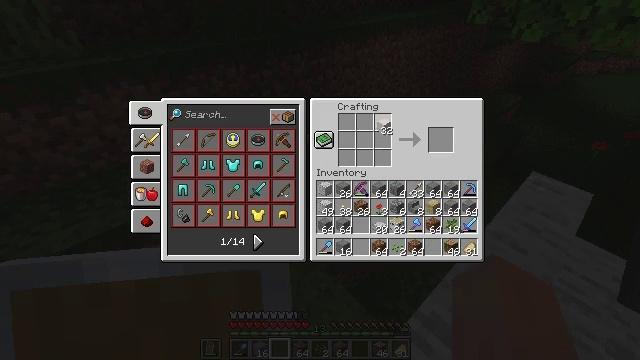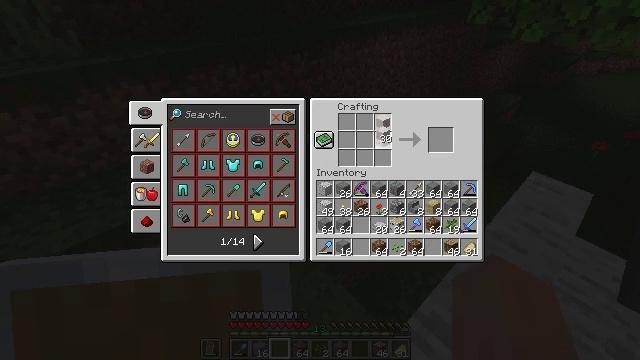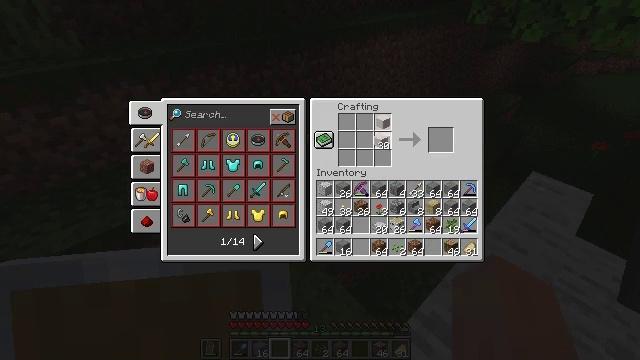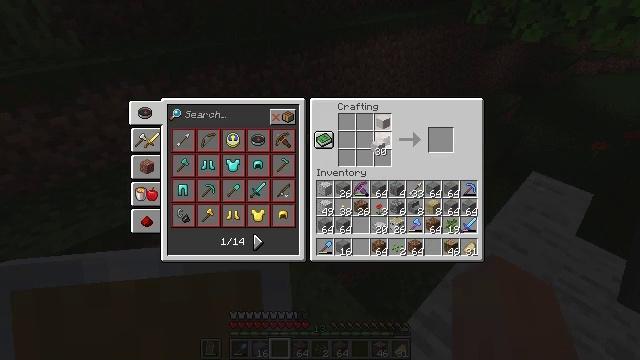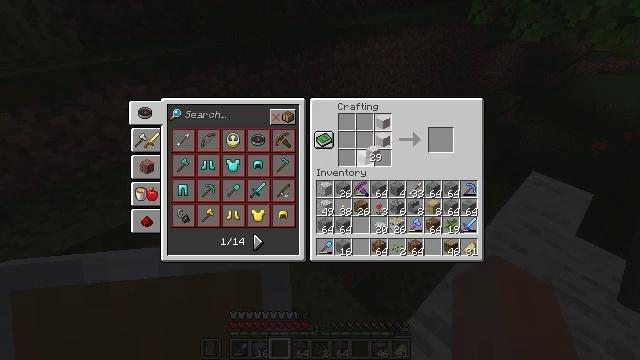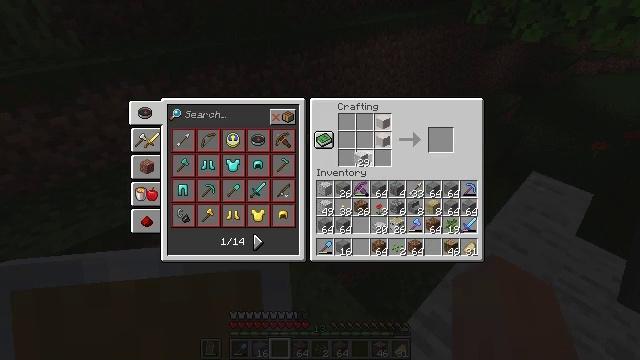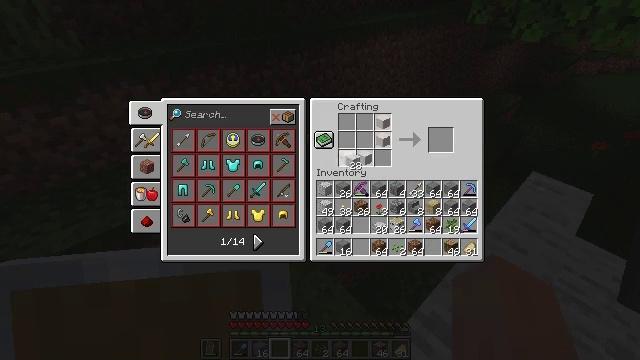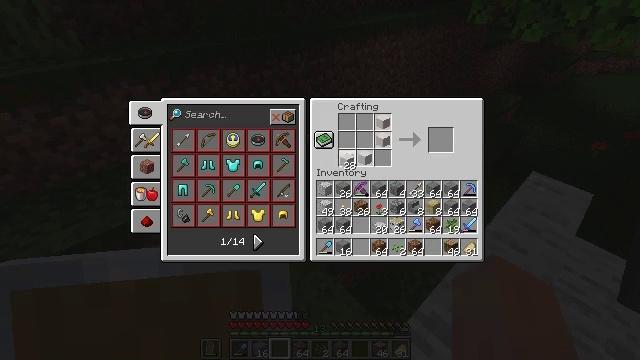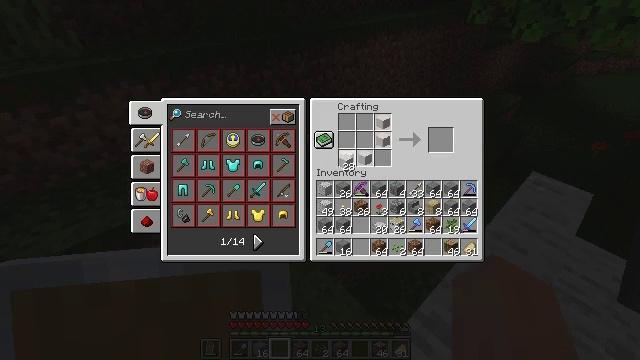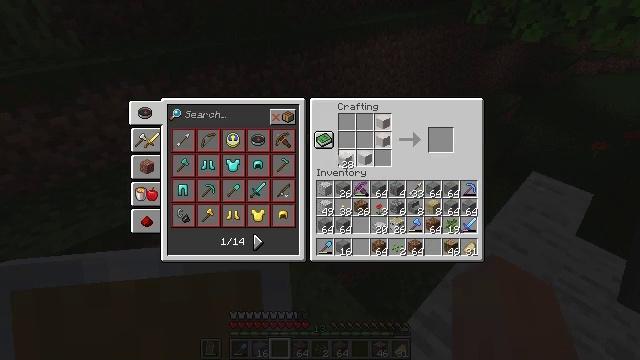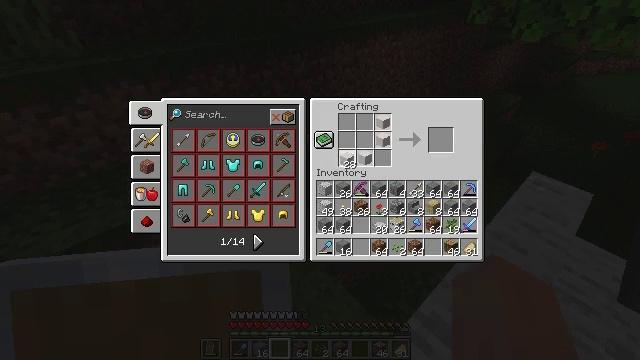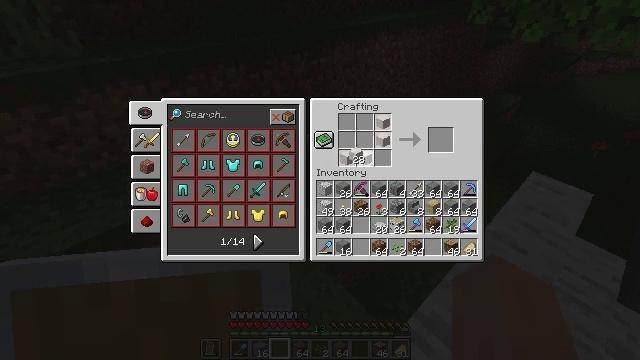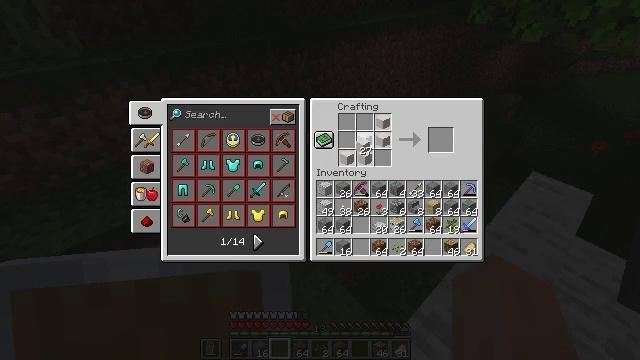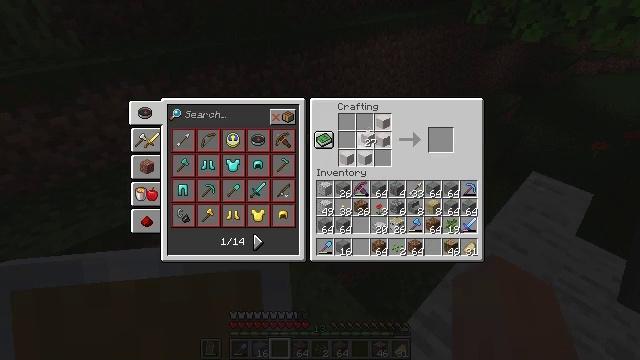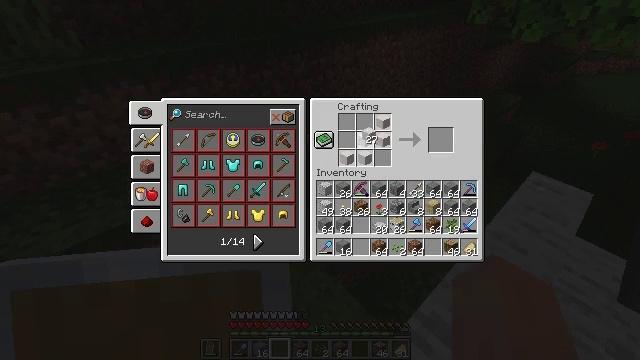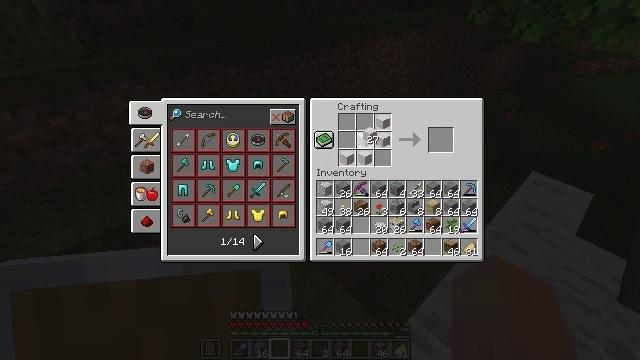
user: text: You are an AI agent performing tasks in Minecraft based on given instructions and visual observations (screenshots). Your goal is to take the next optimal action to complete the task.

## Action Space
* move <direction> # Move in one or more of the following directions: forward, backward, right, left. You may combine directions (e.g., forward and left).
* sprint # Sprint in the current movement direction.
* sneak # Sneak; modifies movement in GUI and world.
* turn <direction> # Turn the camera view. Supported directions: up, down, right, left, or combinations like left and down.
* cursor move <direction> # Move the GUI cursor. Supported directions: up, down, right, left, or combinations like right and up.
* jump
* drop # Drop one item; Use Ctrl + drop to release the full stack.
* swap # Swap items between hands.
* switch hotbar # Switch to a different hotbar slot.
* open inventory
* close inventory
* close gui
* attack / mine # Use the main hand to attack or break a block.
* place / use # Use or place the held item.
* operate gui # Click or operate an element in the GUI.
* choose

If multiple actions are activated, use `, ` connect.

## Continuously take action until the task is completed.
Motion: motion action
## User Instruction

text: Make quartz stairs using quartz blocks on the crafting table.
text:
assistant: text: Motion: cursor move down, choose
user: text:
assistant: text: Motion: cursor move down, choose
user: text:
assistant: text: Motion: choose
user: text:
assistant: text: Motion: choose
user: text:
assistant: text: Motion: cursor move left, choose
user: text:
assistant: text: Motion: cursor move left, choose
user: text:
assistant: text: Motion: choose
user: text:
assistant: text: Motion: choose
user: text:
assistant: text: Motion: choose
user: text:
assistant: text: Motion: choose
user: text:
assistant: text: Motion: cursor move right, choose
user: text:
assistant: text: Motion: cursor move right and up, choose
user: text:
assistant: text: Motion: cursor move up, choose
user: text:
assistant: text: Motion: choose
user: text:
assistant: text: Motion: choose
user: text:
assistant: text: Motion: choose
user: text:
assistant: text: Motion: cursor move right, choose
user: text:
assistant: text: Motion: no_op
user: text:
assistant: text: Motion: no_op
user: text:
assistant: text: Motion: no_op
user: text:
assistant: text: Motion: cursor move up
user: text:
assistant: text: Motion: no_op
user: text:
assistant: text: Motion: cursor move down
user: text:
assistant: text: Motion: cursor move down
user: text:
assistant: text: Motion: no_op
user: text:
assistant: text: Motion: no_op
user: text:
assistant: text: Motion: no_op
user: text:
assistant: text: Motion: choose
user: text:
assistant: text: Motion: choose
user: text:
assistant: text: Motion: choose